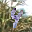
Label: 4